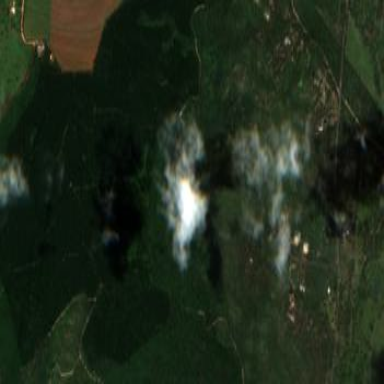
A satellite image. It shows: Forest area.